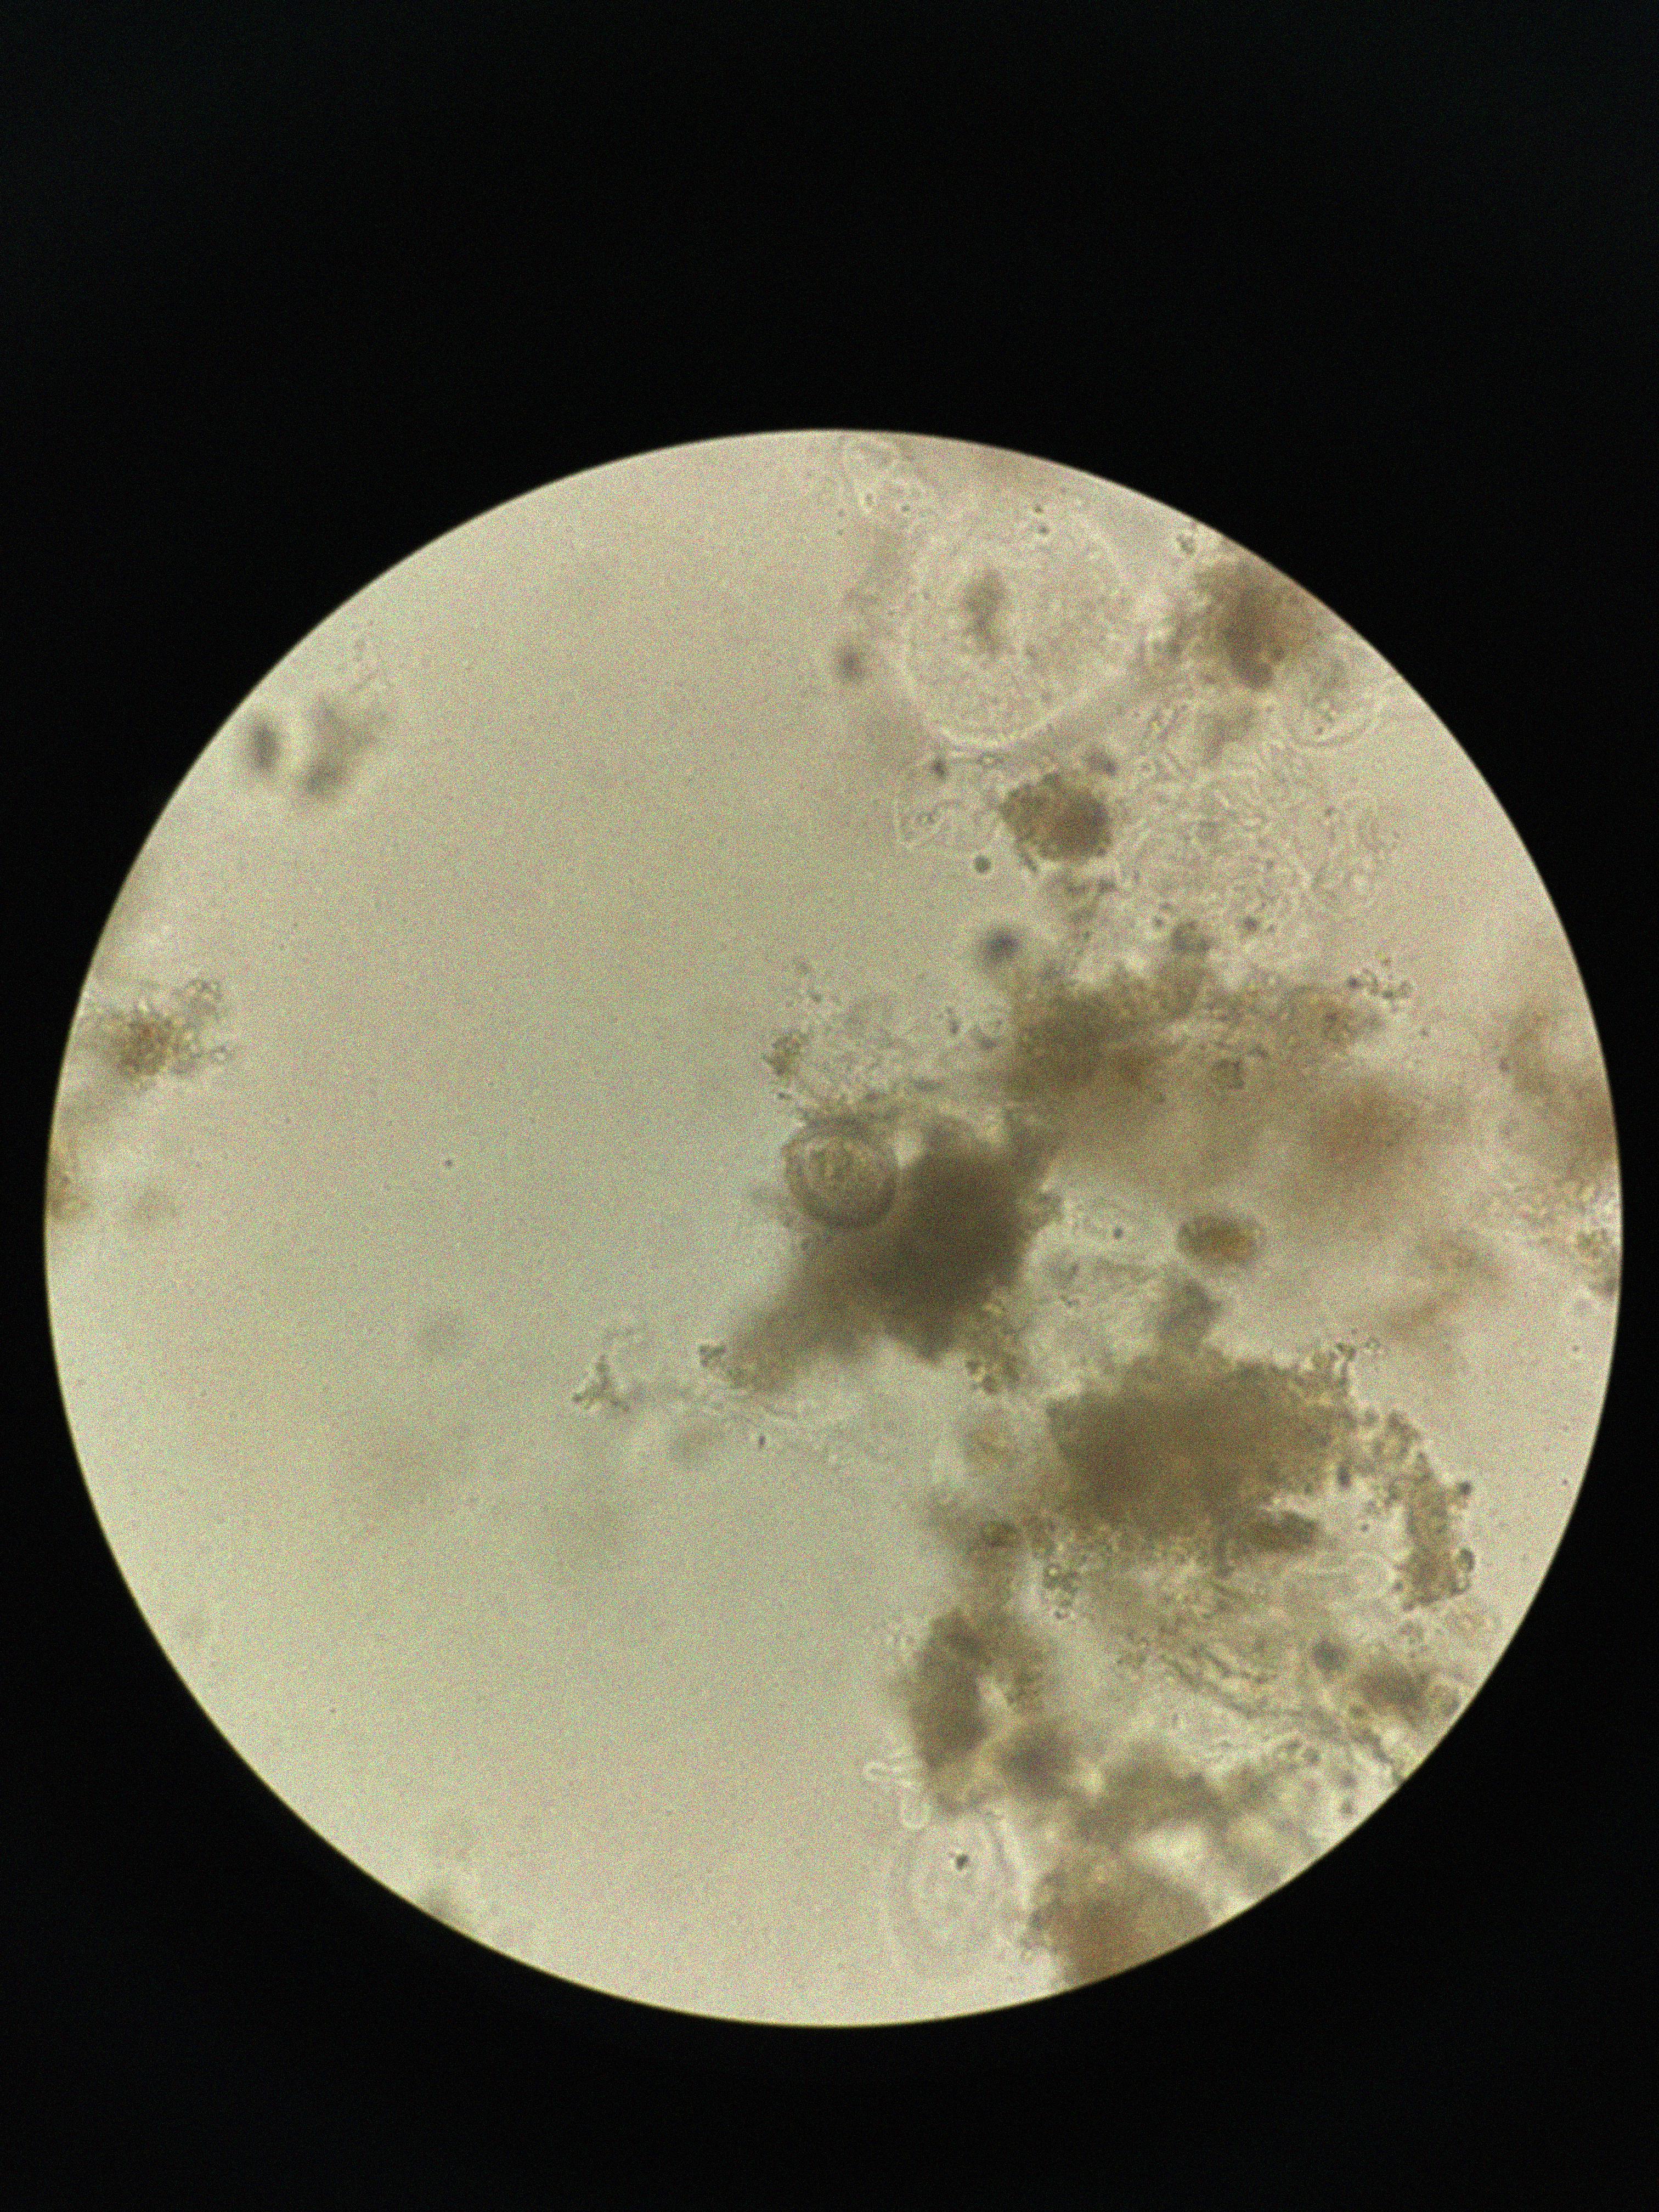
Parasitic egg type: Hymenolepis nana